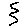
Label: zigzag